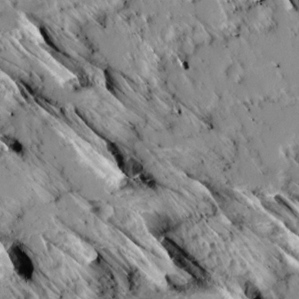
Label: non_frost